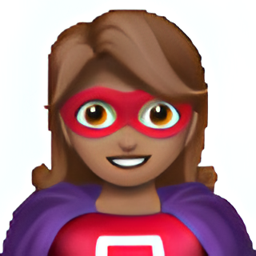
Name: superhero
Emoji: 🦸🏽
Group: People & Body
Sub-group: person-fantasy